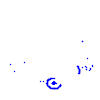
Particle: proton